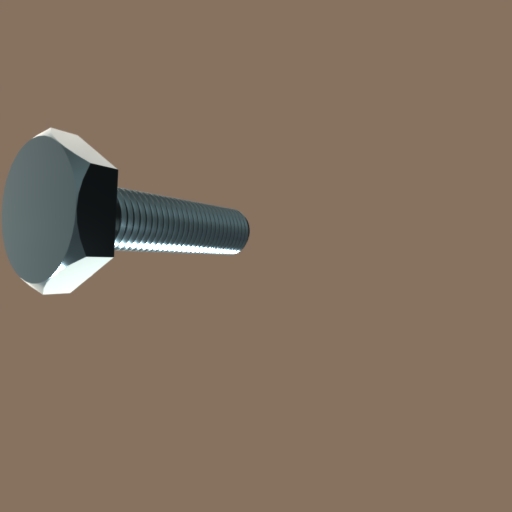
Label: bolt